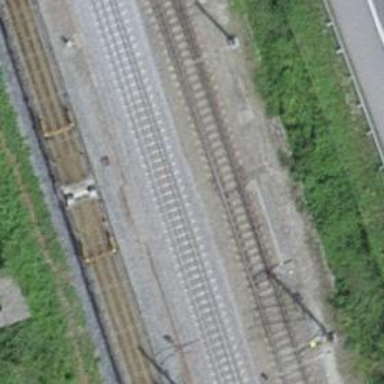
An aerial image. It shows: Single-track railway siding with electrified contact lines.